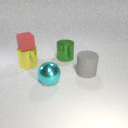
large yellow metal cylinder to the left of large cyan metal sphere